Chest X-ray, PA view. Patient: 57 years old, sex F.
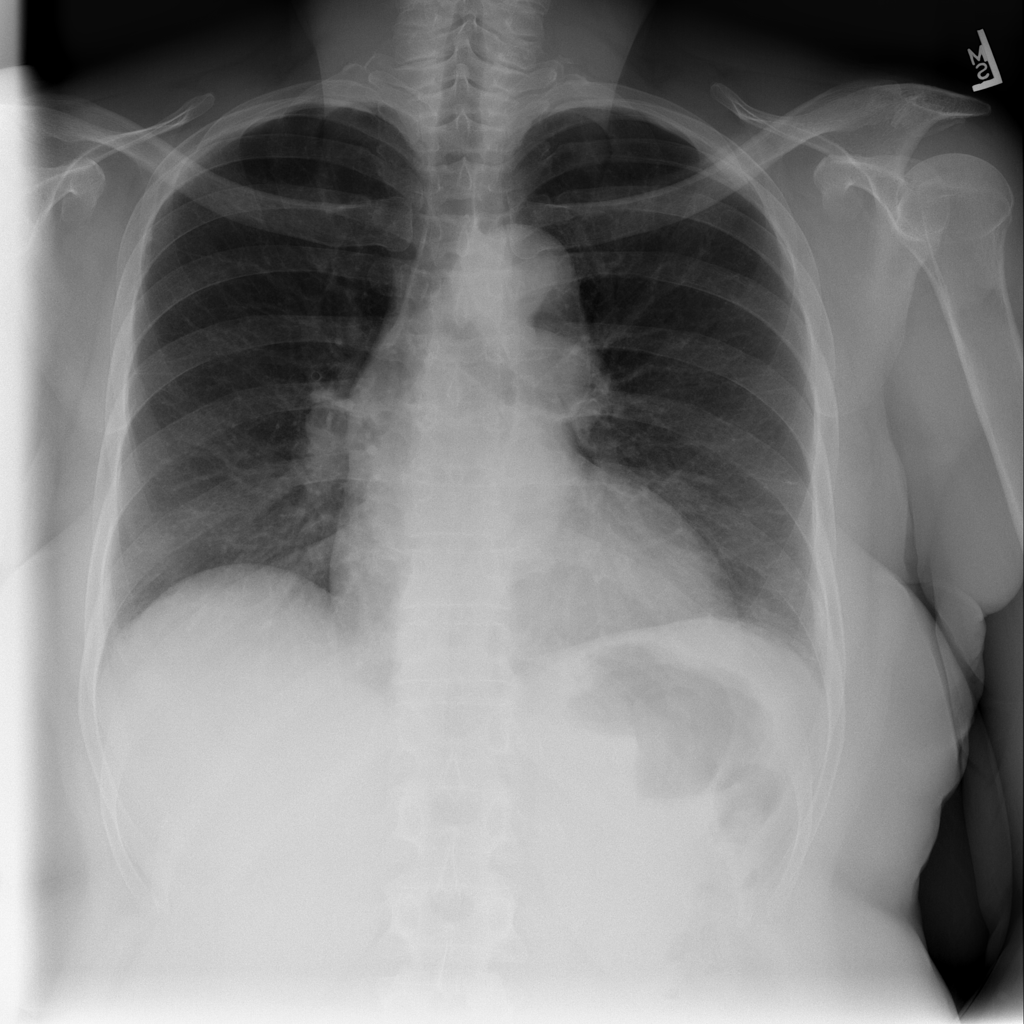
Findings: No Finding